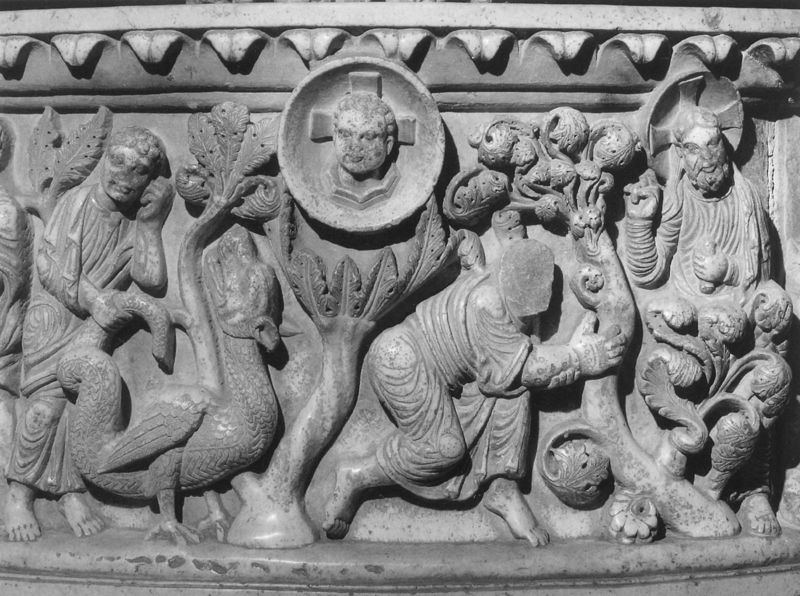
Titel: Klosterbrunnen, Lucca
Standort: Lucca, S. Frediano (EU - I)
Schlagwörter: baum, fuß, kopf, vogel, blume, grau, marmor, schwarz, wand, mensch, stamm, personen, skulptur, relief, kreuz, krallen, fries, antik, heilige, sagen, heilihge